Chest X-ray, PA view. Patient: 62 years old, sex F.
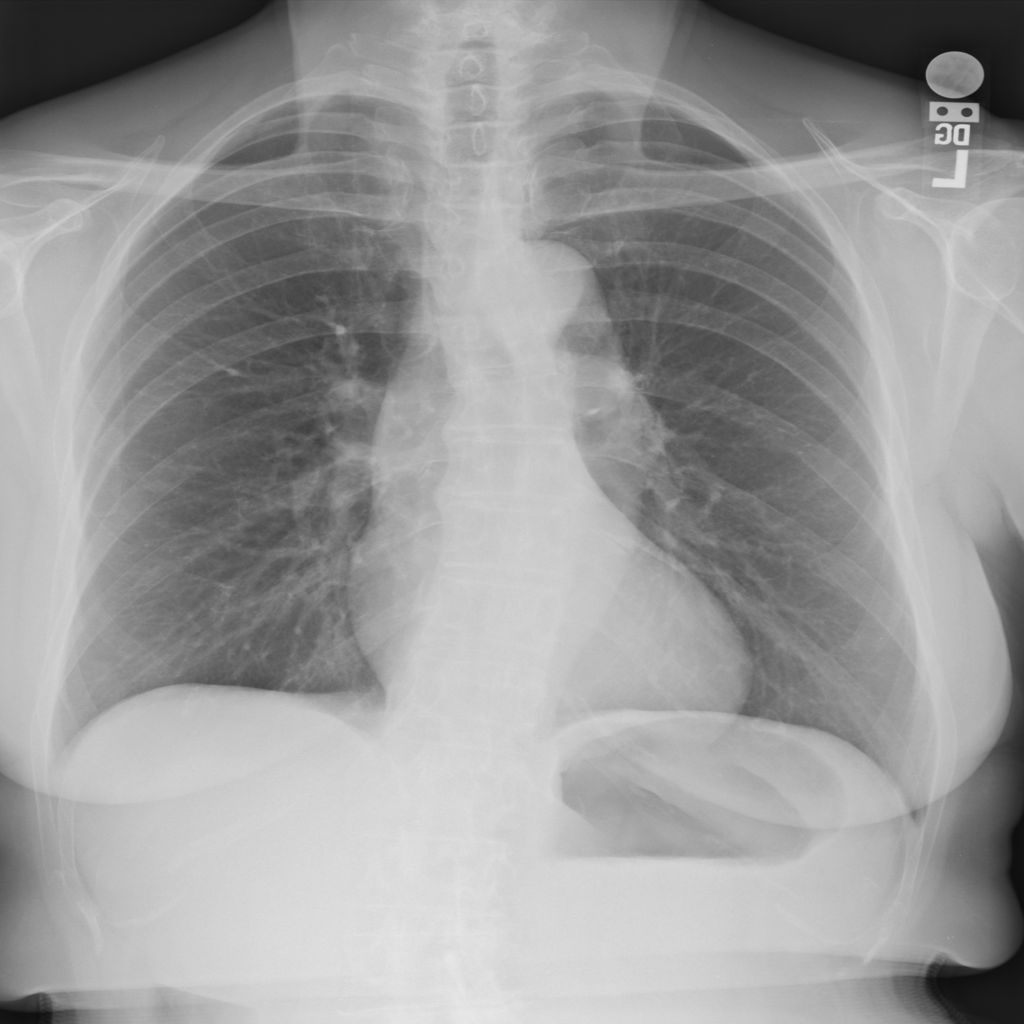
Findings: No Finding